Question: I have created a java application to connect to a MySQL database.
Once through the program install creator I created an .exe .
This executable runs, and the first form is login. When he tries to access the database to confirm the details of login gives this error.
'''
java.lang.NullPointerException
'''
Someone can help me solve this? The path is correct, because if run the .jar the application runs normally.
I apologize for the inconvenience.

Only have this to try explain better my question :S
I'm so sorry... I'm running a executable version from my java aplication.
---
'''
java.lang.NullPointerException
at javax.swing.ImageIcon.<init>(Unknown Source)
at sensores.forms.jTMainMenu.initComponents(jTMainMenu.java:786)
at sensores.forms.jTMainMenu.<init>(jTMainMenu.java:57)
at sensores.forms.jTLoginConsulta.jBLoginActionPerformed(jTLoginConsulta.java:351)
at sensores.forms.jTLoginConsulta.access$000(jTLoginConsulta.java:59)
at sensores.forms.jTLoginConsulta$1.actionPerformed(jTLoginConsulta.java:110)
at javax.swing.AbstractButton.fireActionPerformed(Unknown Source)
at javax.swing.AbstractButton$Handler.actionPerformed(Unknown Source)
at javax.swing.DefaultButtonModel.fireActionPerformed(Unknown Source)
at javax.swing.DefaultButtonModel.setPressed(Unknown Source)
at javax.swing.plaf.basic.BasicButtonListener.mouseReleased(Unknown Source)
at java.awt.Component.processMouseEvent(Unknown Source)
at javax.swing.JComponent.processMouseEvent(Unknown Source)
at java.awt.Component.processEvent(Unknown Source)
at java.awt.Container.processEvent(Unknown Source)
at java.awt.Component.dispatchEventImpl(Unknown Source)
at java.awt.Container.dispatchEventImpl(Unknown Source)
at java.awt.Component.dispatchEvent(Unknown Source)
at java.awt.LightweightDispatcher.retargetMouseEvent(Unknown Source)
at java.awt.LightweightDispatcher.processMouseEvent(Unknown Source)
at java.awt.LightweightDispatcher.dispatchEvent(Unknown Source)
at java.awt.Container.dispatchEventImpl(Unknown Source)
at java.awt.Window.dispatchEventImpl(Unknown Source)
at java.awt.Component.dispatchEvent(Unknown Source)
at java.awt.EventQueue.dispatchEventImpl(Unknown Source)
at java.awt.EventQueue.access$200(Unknown Source)
at java.awt.EventQueue$3.run(Unknown Source)
at java.awt.EventQueue$3.run(Unknown Source)
at java.security.AccessController.doPrivileged(Native Method)
at java.security.ProtectionDomain$1.doIntersectionPrivilege(Unknown Source)
at java.security.ProtectionDomain$1.doIntersectionPrivilege(Unknown Source)
at java.awt.EventQueue$4.run(Unknown Source)
at java.awt.EventQueue$4.run(Unknown Source)
at java.security.AccessController.doPrivileged(Native Method)
at java.security.ProtectionDomain$1.doIntersectionPrivilege(Unknown Source)
at java.awt.EventQueue.dispatchEvent(Unknown Source)
at java.awt.EventDispatchThread.pumpOneEventForFilters(Unknown Source)
at java.awt.EventDispatchThread.pumpEventsForFilter(Unknown Source)
at java.awt.EventDispatchThread.pumpEventsForHierarchy(Unknown Source)
at java.awt.EventDispatchThread.pumpEvents(Unknown Source)
at java.awt.EventDispatchThread.pumpEvents(Unknown Source)
at java.awt.EventDispatchThread.run(Unknown Source)
'''
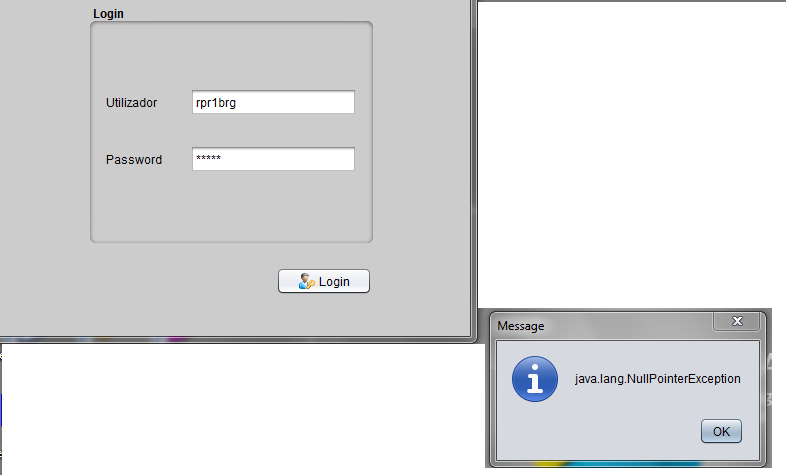
Answer: You have an error in this class/line
'''
jTMainMenu.java:786
'''
Seems you tried to load a image in this point of your code, i don't know how you are generating a executable from your java code but this may be the source of the problem. Try to put this image outside of your executable/jar and use a relative path to load the image, like './my_image'.
You also have to take care if your user make a link to your executable, in this case a relative path can't resolve your problem. A simple way to solve this in java is get the source code location.
'''
getClass().getProtectionDomain().getCodeSource().getLocation();
'''
And use this location to find your image.